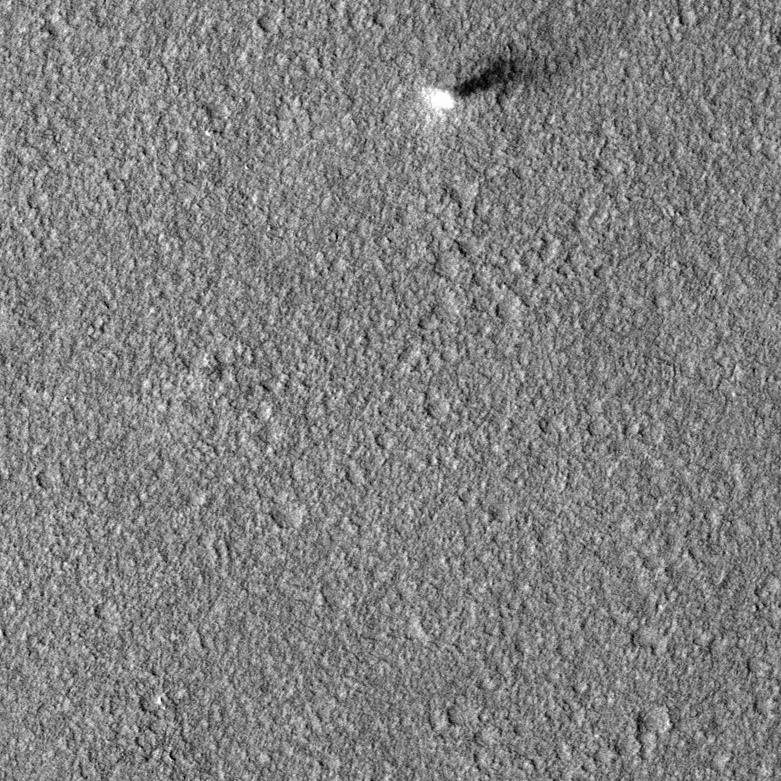
Label: dustdevil